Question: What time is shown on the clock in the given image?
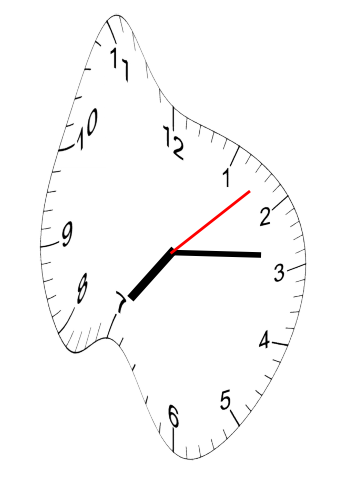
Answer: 07:14:08